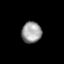
Tissue: lung
Cell type: Epithelial cells
Senescence score: 0.2409
Nuclear area (px): 409
Mean DAPI intensity: 158.244